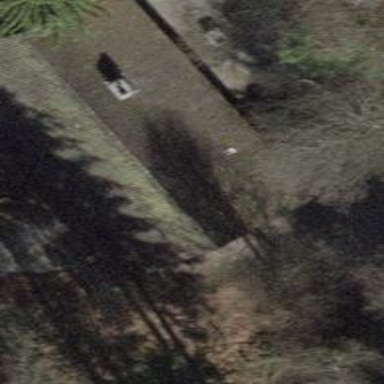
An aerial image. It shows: Cabin with pitched roof.